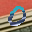
Label: 0